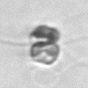
Label: Chaetoceros